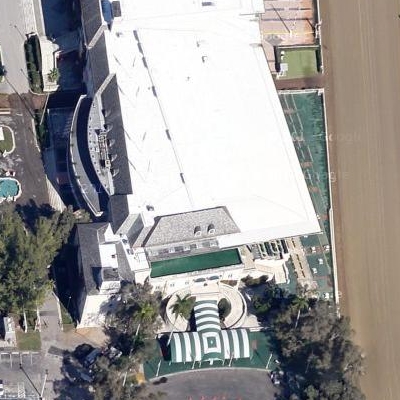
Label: cIndustry